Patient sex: M
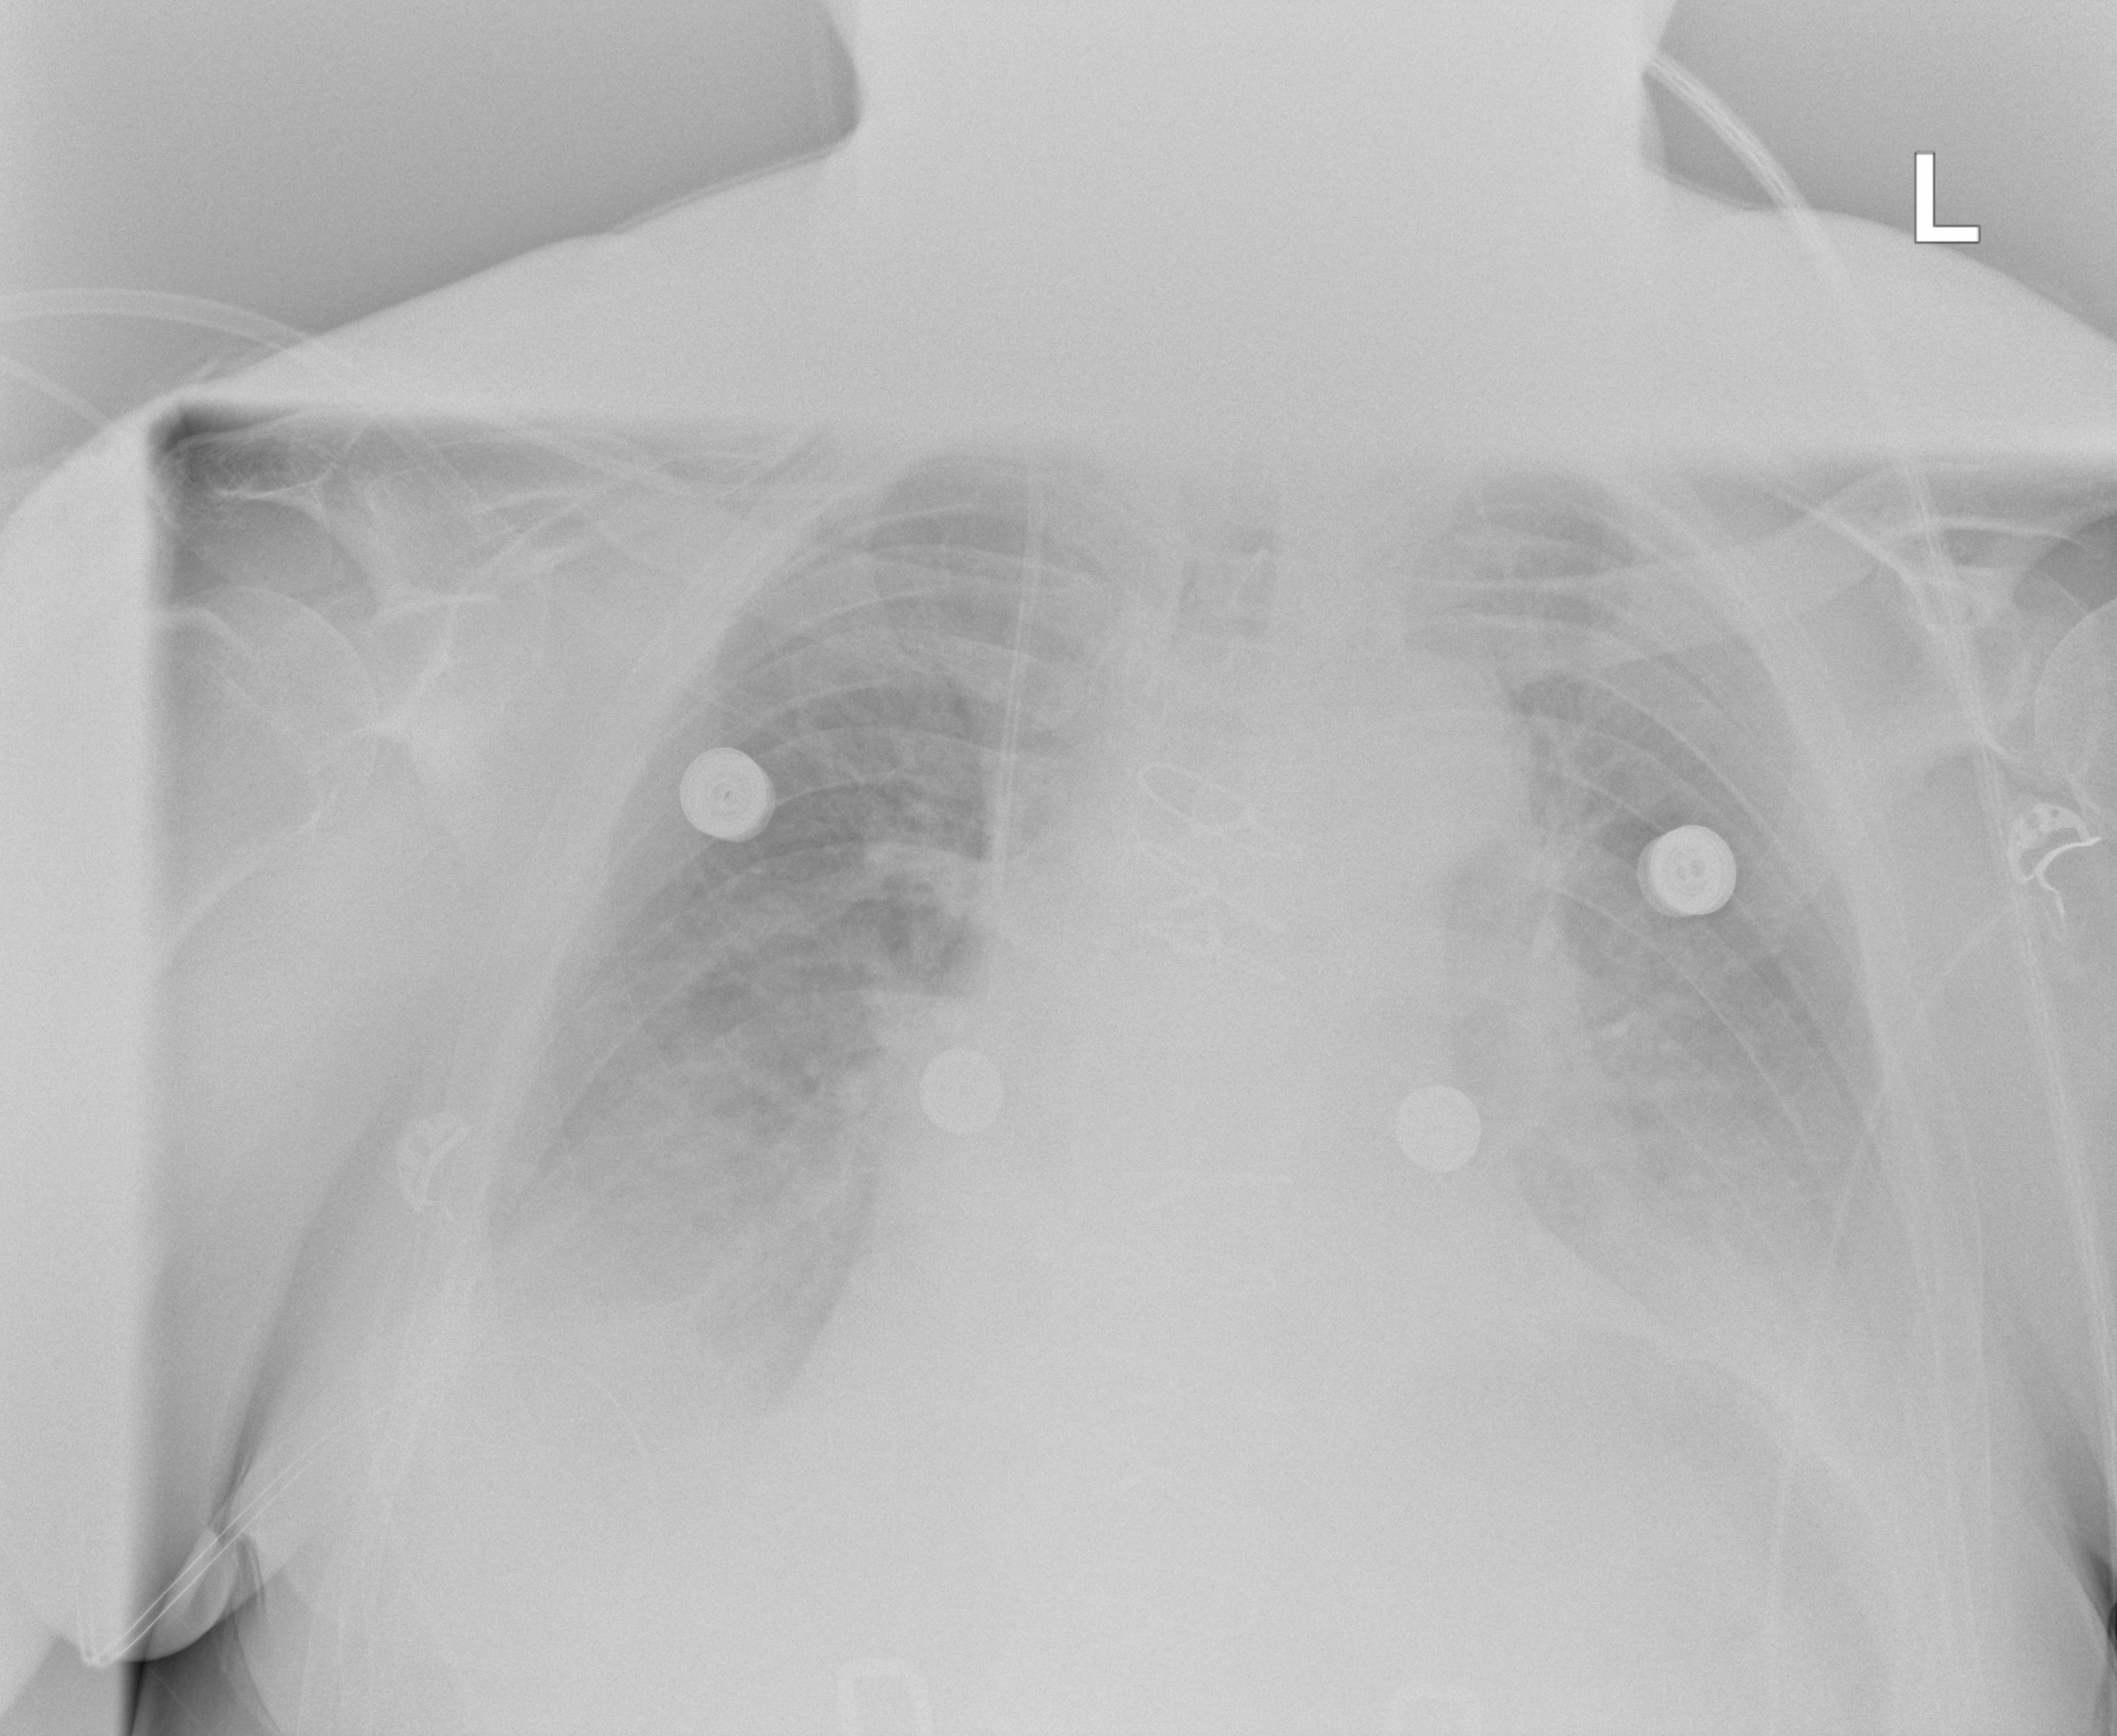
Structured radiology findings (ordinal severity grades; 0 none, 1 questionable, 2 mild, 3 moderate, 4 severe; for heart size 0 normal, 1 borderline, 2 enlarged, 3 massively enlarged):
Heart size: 1
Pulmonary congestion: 0
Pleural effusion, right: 2
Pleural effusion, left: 2
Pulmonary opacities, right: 0
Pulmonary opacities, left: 0
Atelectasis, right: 2
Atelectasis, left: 2